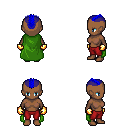
a pixel art fantasy rpg character, female body template, human, dark skin, green cape, red pants, blue short mohawk hairstyle, gold gloves, four views (front, back, left, right), 2x2 character sprite sheet, small pixel art, hard edges, no anti-aliasing